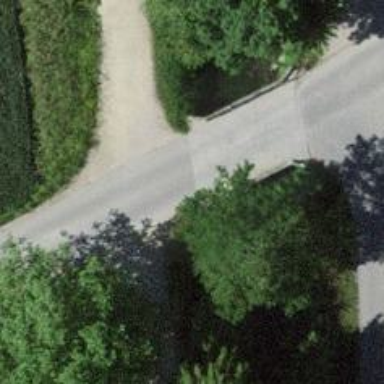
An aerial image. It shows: Smoothly paved residential road.